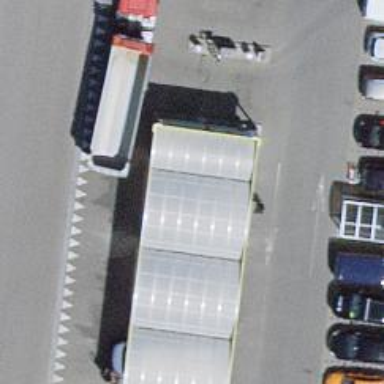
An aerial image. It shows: Parking aisle designated as service road.